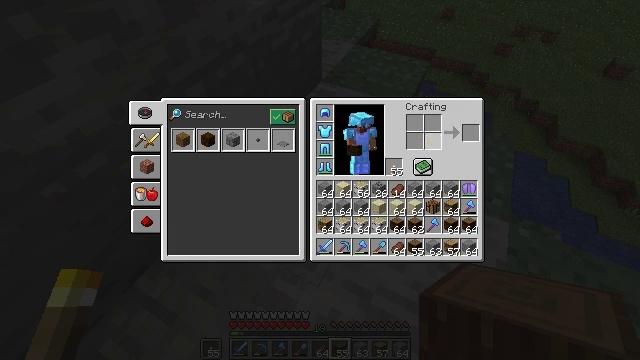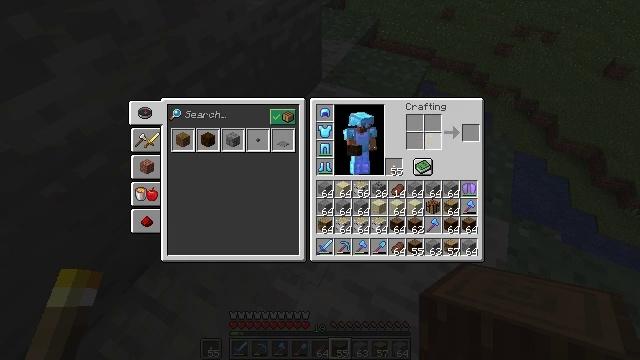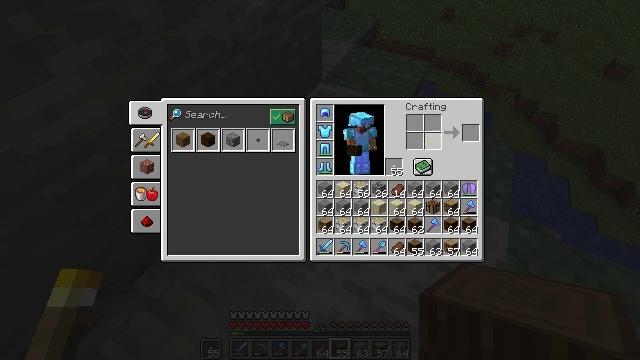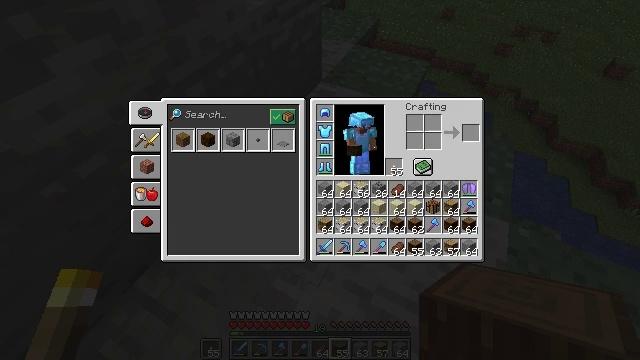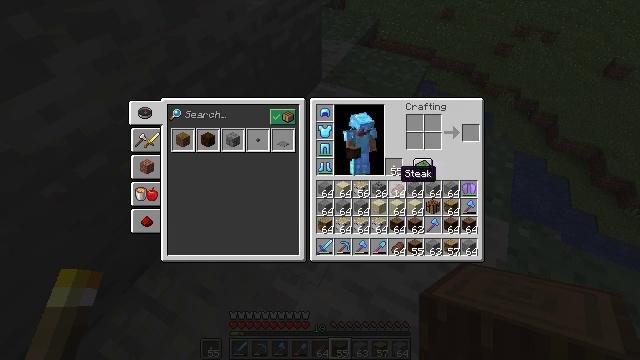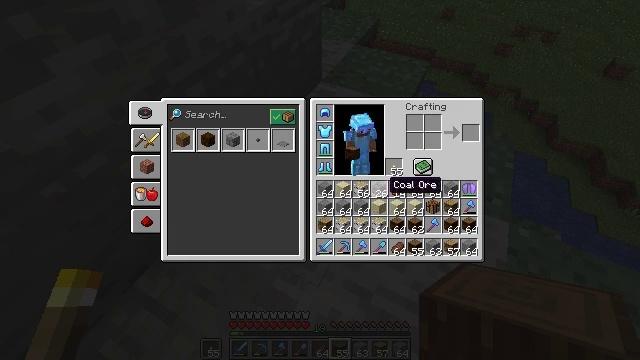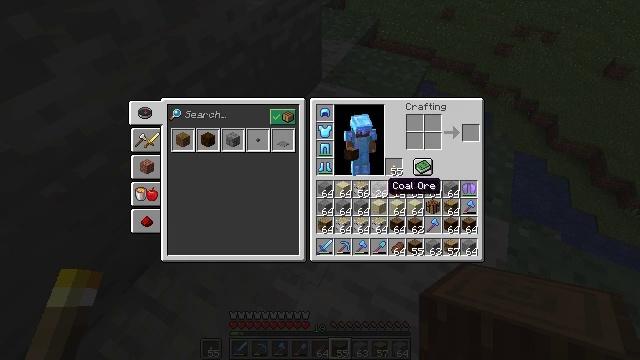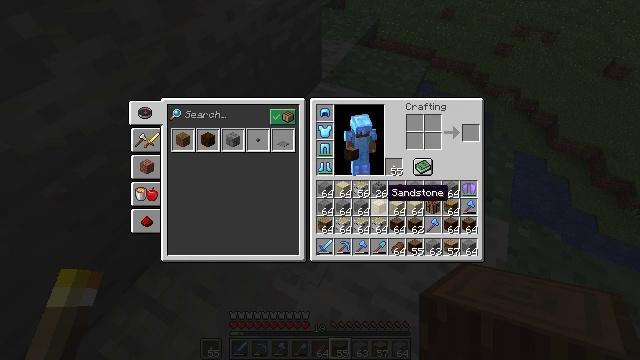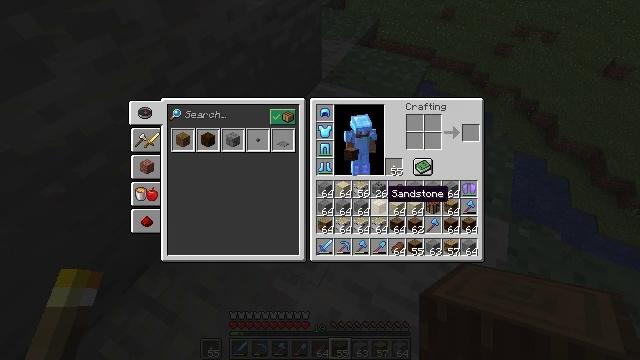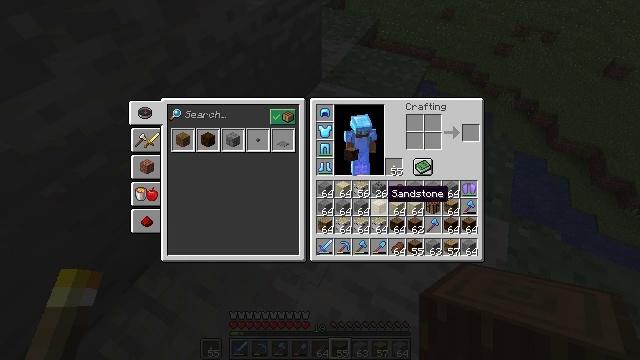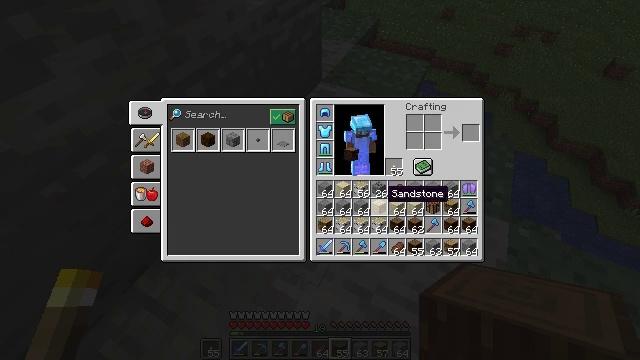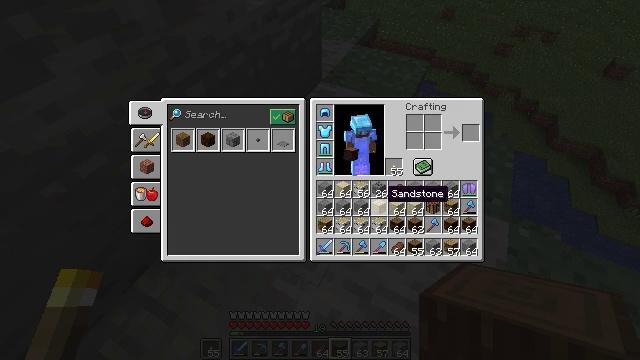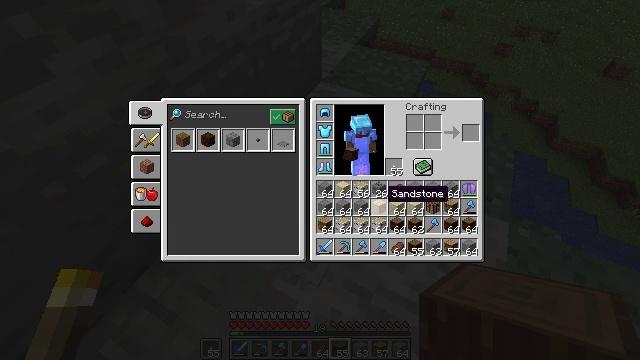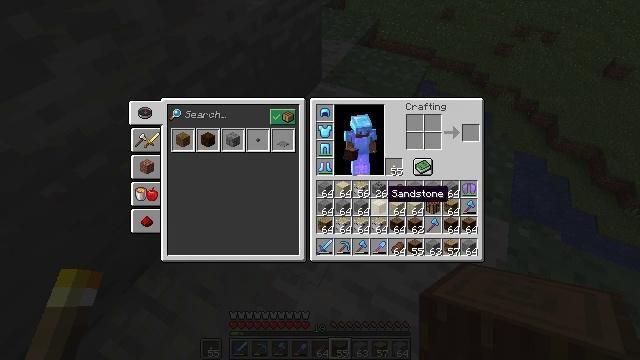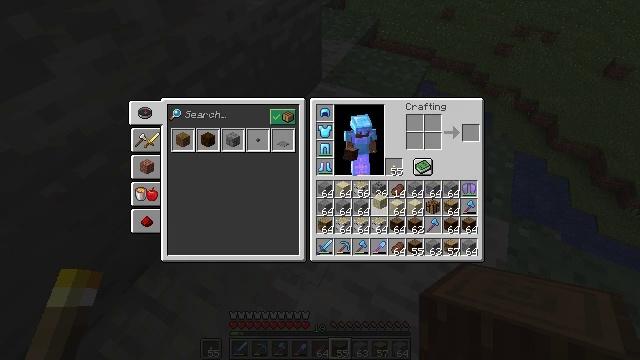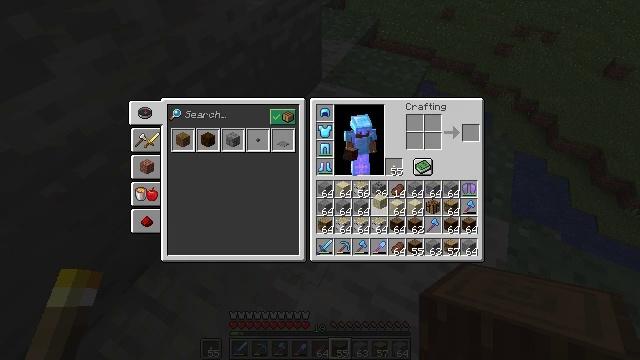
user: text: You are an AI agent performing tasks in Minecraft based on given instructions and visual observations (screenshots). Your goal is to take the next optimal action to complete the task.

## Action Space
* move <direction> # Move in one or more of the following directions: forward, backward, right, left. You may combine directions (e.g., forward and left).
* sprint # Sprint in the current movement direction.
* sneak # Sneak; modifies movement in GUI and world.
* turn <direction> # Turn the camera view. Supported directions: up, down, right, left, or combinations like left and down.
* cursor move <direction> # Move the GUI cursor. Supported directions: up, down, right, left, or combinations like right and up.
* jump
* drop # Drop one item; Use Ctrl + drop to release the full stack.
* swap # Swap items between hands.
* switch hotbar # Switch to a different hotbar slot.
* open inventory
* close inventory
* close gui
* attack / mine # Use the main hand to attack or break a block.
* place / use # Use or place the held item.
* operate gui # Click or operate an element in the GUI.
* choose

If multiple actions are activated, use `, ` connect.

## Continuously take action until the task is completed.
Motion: motion action
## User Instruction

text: Drop a stone.
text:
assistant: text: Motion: sneak, operate gui
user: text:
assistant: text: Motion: sneak
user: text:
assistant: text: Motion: sneak, cursor move left and down
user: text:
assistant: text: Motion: cursor move left and down
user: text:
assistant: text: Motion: cursor move left and down
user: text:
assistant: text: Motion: no_op
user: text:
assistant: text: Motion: no_op
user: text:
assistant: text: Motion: no_op
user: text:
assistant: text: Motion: no_op
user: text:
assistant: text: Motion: no_op
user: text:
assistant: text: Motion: no_op
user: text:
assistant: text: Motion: no_op
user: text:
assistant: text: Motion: no_op
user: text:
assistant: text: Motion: operate gui
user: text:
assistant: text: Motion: operate gui
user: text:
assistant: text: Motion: no_op
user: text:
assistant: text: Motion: no_op
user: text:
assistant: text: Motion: no_op
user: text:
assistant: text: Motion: no_op
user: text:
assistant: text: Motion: no_op
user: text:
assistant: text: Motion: operate gui
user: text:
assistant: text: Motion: operate gui
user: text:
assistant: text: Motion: no_op
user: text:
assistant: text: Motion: no_op
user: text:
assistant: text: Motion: no_op
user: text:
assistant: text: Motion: cursor move left and up
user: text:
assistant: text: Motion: cursor move left
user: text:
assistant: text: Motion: no_op
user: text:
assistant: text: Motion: cursor move left and up
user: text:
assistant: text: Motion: cursor move left and up